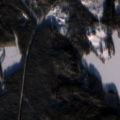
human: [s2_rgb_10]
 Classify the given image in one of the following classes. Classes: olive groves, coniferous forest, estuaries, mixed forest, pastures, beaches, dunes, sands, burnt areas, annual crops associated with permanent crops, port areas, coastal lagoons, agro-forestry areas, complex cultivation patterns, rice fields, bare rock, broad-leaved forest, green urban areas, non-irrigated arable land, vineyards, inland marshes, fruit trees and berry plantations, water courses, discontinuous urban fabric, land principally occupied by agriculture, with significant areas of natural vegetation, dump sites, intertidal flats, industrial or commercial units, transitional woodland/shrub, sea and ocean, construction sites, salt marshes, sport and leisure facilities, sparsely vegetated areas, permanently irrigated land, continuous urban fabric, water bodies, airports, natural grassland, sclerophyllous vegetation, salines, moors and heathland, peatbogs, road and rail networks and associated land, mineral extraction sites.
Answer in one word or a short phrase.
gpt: coniferous forest, mixed forest, water bodies